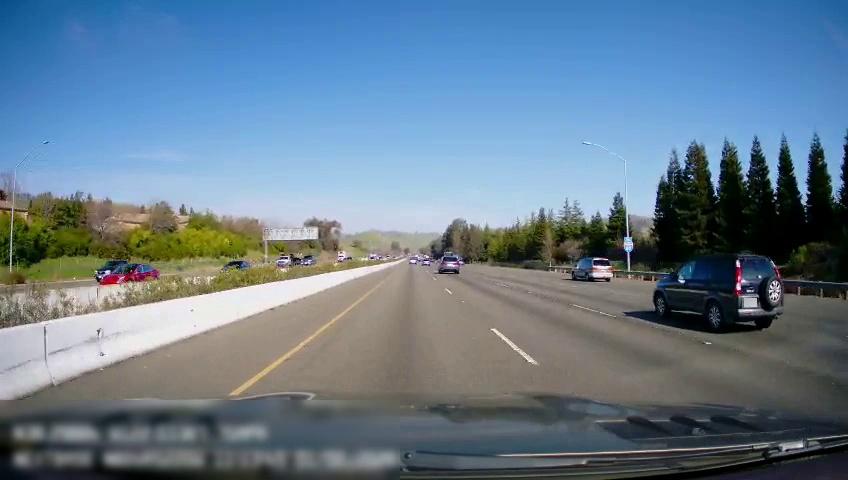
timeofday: Day
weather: Sunny
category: Drivable Space
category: Drivable Space
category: Vehicles | Car
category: Vehicles | Car
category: Vehicles | Car
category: Vehicles | Truck
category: Vehicles | Truck
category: Vehicles | Van
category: Vehicles | SUV
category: Vehicles | Other LV
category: Vehicles | SUV
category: Lanes | Current Lane
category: Lanes | Current Lane
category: Lanes | Alternate Lane
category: Traffic | Signs